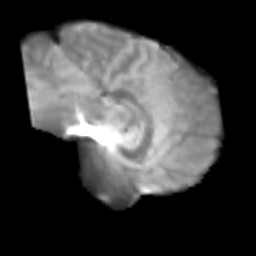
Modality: T2w
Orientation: sagittal
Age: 23
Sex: male
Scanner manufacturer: siemens
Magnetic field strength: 3 T
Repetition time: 2.3 s
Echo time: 0.085 s